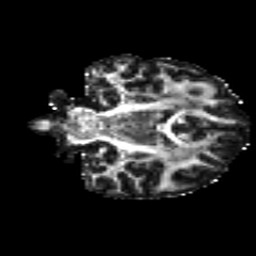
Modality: FA
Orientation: coronal
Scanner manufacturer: siemens
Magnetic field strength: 3 T
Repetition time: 4.16 s
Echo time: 0.0806 s